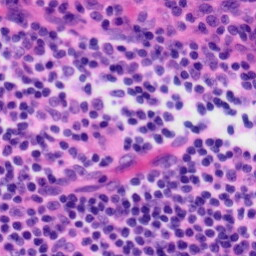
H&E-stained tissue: Tonsil